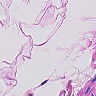
Metastatic tissue present: no